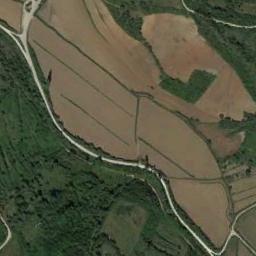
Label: terrace